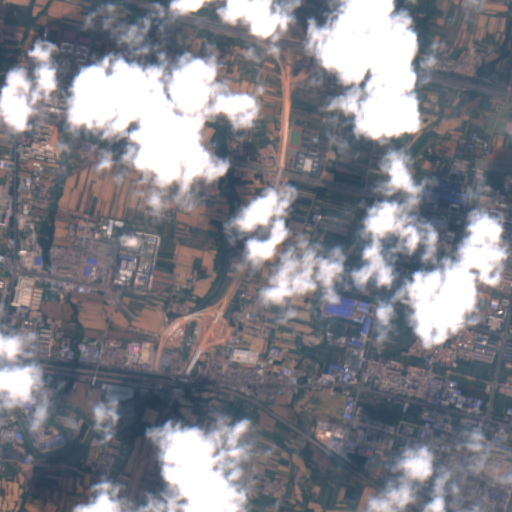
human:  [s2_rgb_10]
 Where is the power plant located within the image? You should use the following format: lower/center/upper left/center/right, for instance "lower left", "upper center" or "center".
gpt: The power plant is located in the center left of the image.
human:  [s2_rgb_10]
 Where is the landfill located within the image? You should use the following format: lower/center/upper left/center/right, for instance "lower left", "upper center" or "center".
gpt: There is no landfill in the image.